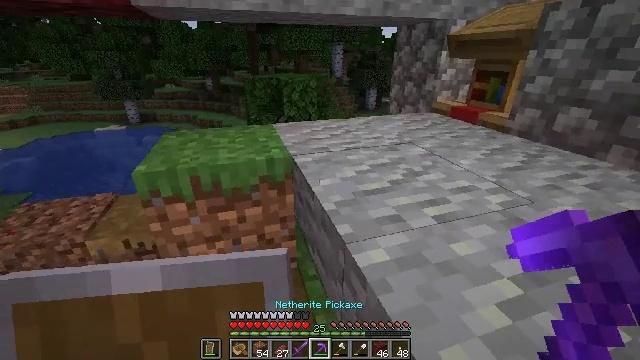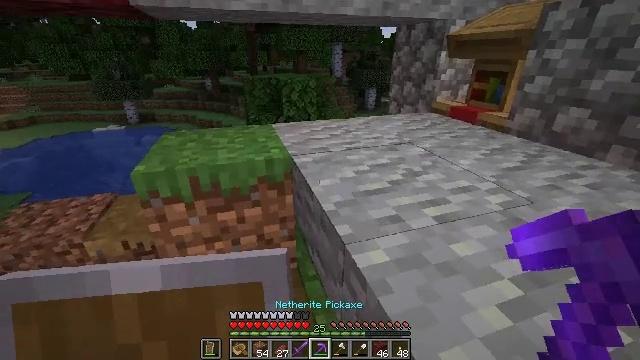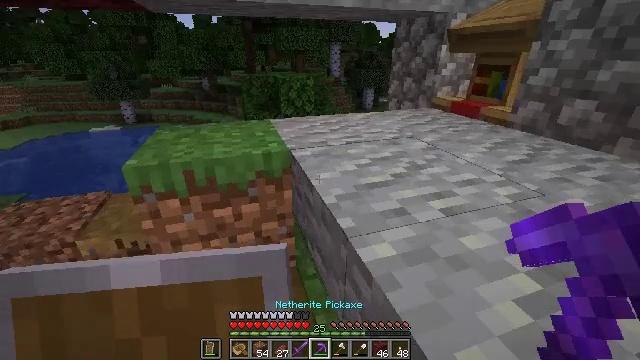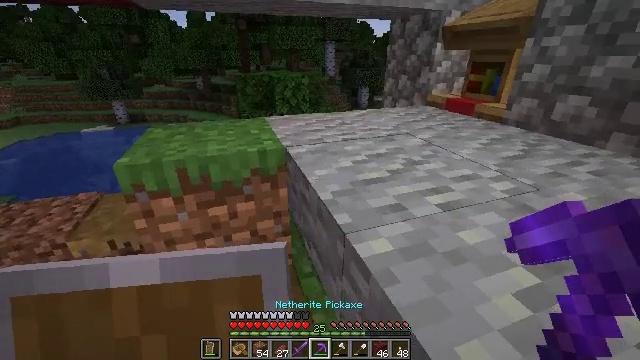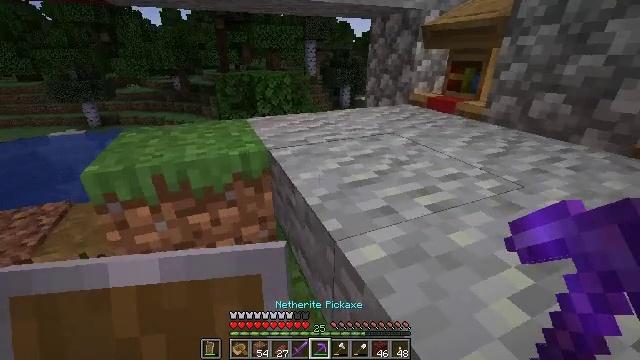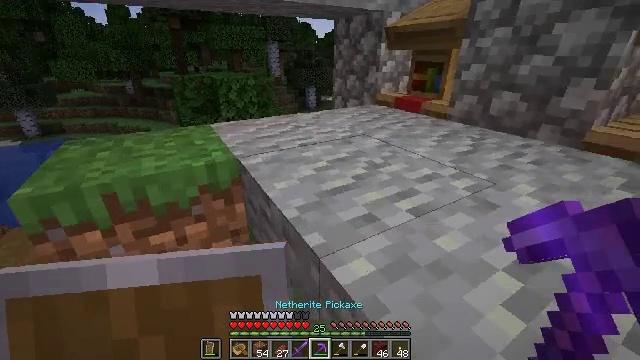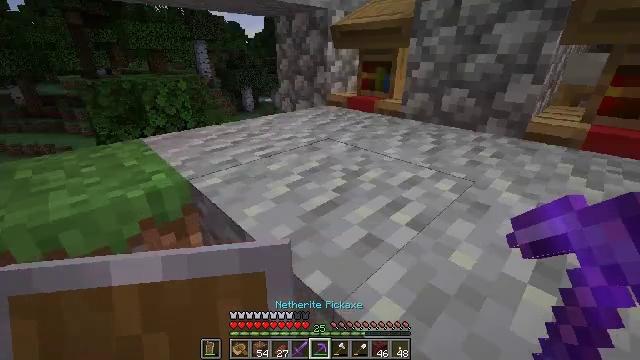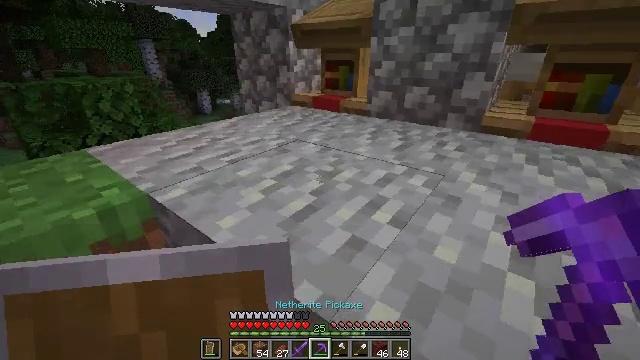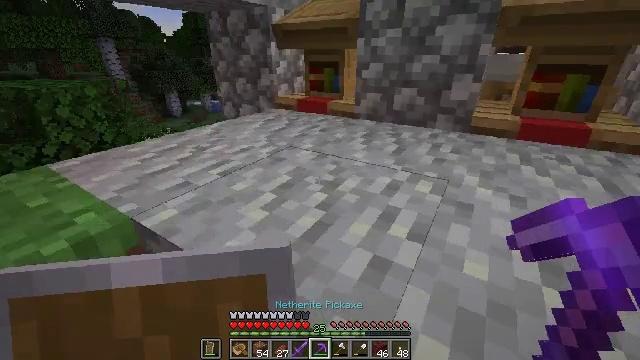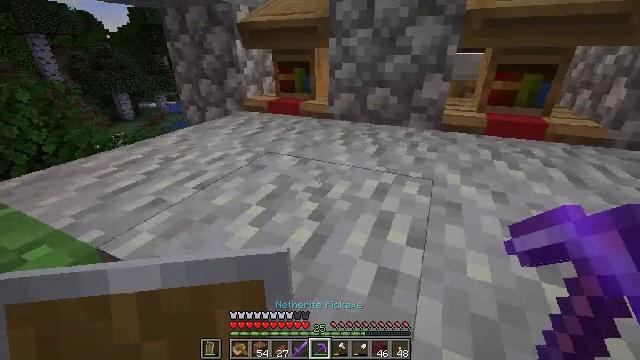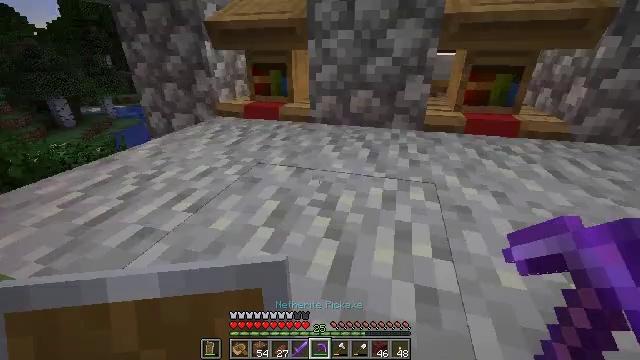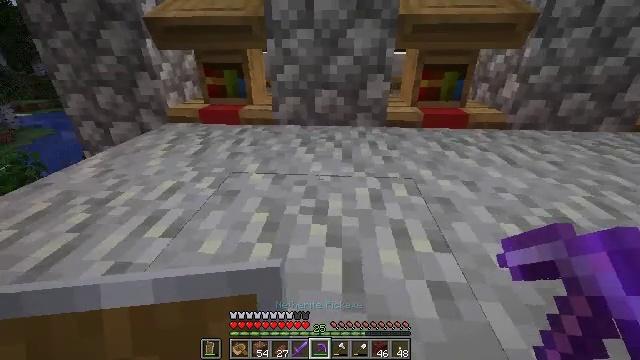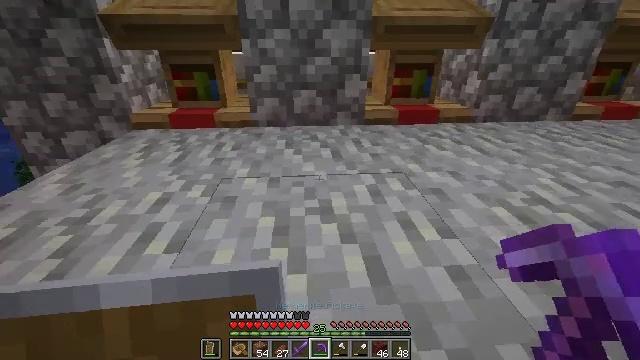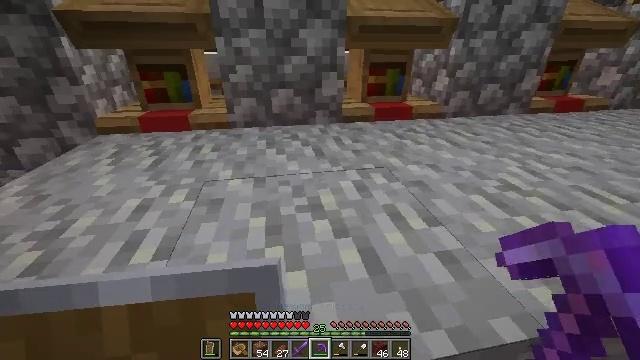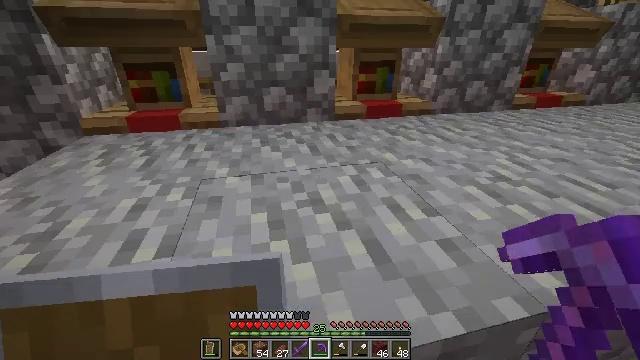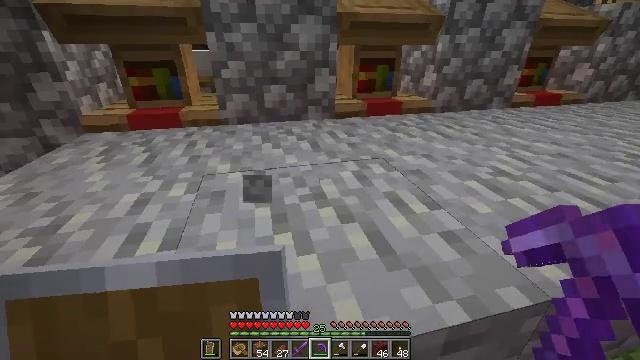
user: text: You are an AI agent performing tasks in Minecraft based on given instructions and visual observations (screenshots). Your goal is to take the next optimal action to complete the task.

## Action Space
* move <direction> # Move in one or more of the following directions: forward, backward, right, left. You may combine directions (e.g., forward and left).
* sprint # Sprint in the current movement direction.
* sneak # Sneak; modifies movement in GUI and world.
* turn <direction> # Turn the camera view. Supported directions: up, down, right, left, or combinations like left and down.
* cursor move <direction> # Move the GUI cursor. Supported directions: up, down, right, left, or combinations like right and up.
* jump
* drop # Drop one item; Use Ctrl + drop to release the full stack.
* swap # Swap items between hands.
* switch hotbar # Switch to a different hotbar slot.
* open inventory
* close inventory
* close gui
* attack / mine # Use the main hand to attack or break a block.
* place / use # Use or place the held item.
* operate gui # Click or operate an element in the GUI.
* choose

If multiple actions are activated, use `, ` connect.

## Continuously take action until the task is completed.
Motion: motion action
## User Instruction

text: Gather the andesite slab from a structure.
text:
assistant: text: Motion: no_op
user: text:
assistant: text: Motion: no_op
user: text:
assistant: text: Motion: turn right
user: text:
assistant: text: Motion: move forward, turn right
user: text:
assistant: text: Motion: move forward, turn right
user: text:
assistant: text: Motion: move forward, turn right
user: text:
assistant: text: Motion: move forward, turn right
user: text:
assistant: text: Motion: move forward, turn right
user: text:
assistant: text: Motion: move forward and move left, turn right
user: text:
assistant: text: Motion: move forward and move left, turn right
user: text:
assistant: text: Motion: move left, turn right
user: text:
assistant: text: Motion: turn right
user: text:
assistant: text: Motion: turn right
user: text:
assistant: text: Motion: turn right
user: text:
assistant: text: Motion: attack / mine
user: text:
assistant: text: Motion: attack / mine
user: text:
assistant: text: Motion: attack / mine
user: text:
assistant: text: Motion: attack / mine
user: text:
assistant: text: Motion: attack / mine
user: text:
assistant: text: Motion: attack / mine
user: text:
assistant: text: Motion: attack / mine
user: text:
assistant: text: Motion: attack / mine
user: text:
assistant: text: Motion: attack / mine
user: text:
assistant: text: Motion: attack / mine
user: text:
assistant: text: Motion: attack / mine
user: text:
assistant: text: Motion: attack / mine
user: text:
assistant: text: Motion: attack / mine
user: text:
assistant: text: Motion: attack / mine
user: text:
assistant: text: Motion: attack / mine
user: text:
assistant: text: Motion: attack / mine